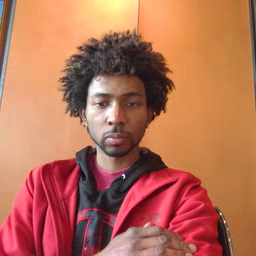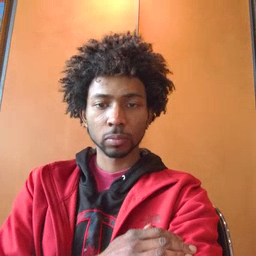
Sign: girl